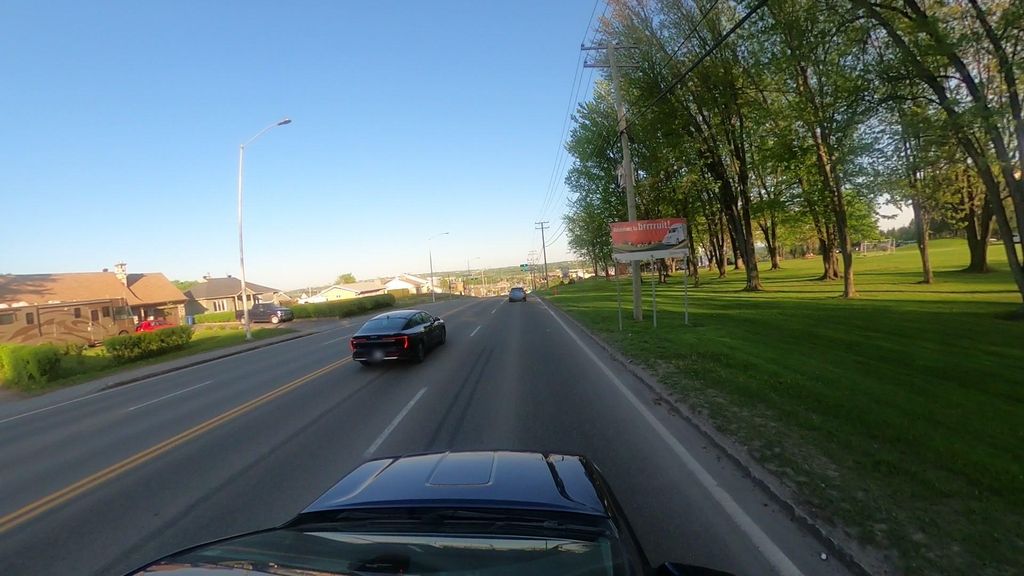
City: quebec_city